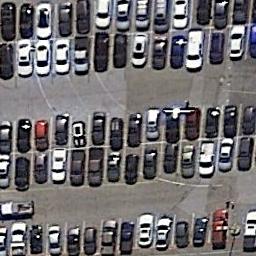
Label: parking_lot